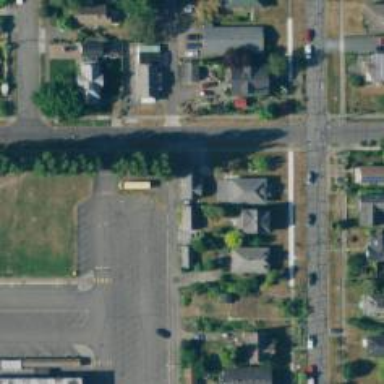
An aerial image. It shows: Asphalt alley used as service road.